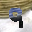
Label: 9